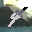
Label: 4